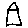
Label: house